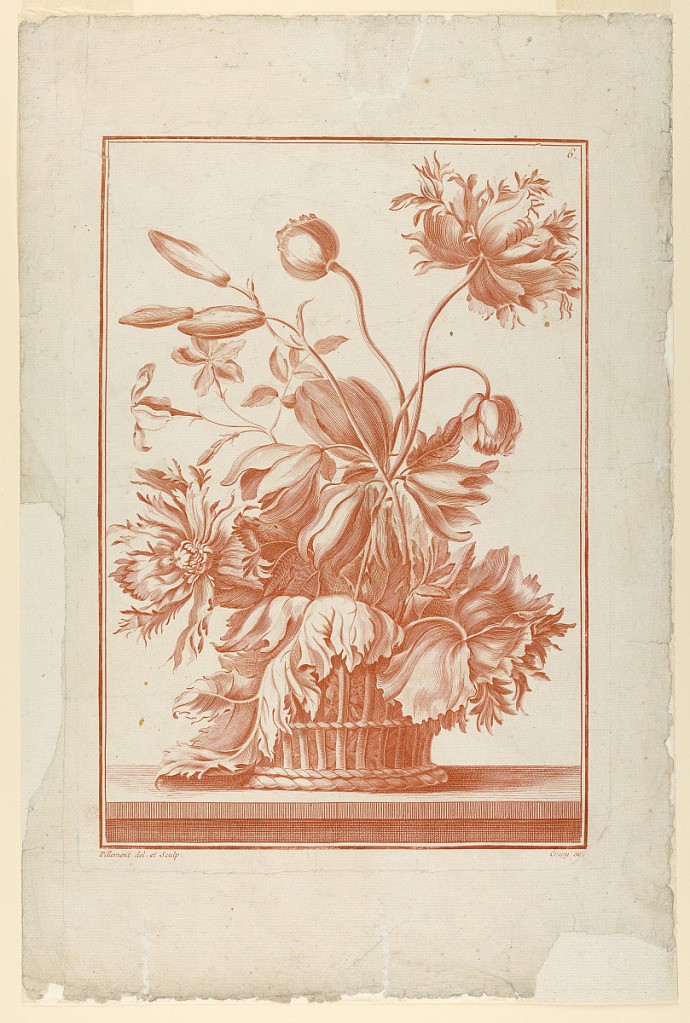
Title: Basket of Flowers, Plate
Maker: Jean-Baptiste Pillement, French, 1728–1808
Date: ca. 1760
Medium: Etching, with engraving, in sanguine, ruled borders in etched lines Support: white laid paper
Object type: Print
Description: A basket full of flowers stands up on a base. (RB '44) S. K. B.  4447? ???